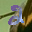
Label: 2